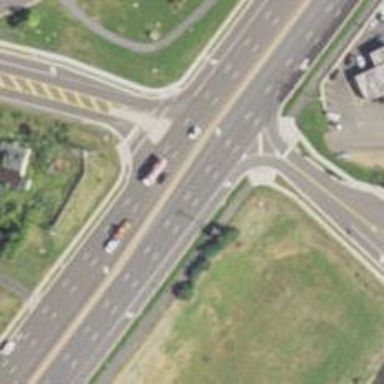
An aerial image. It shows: This image shows trunk highway that functions as expressway.